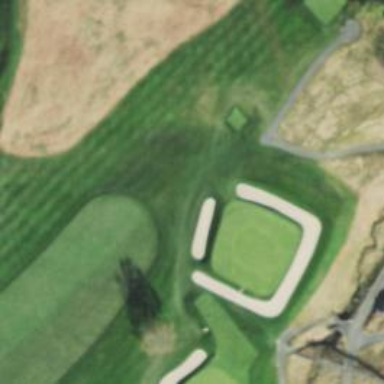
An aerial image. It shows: Golf bunker.